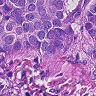
Metastatic tissue present: yes